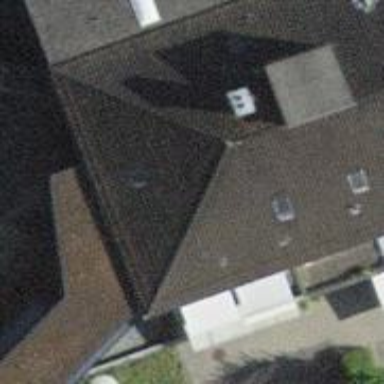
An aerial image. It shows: Nursing home.